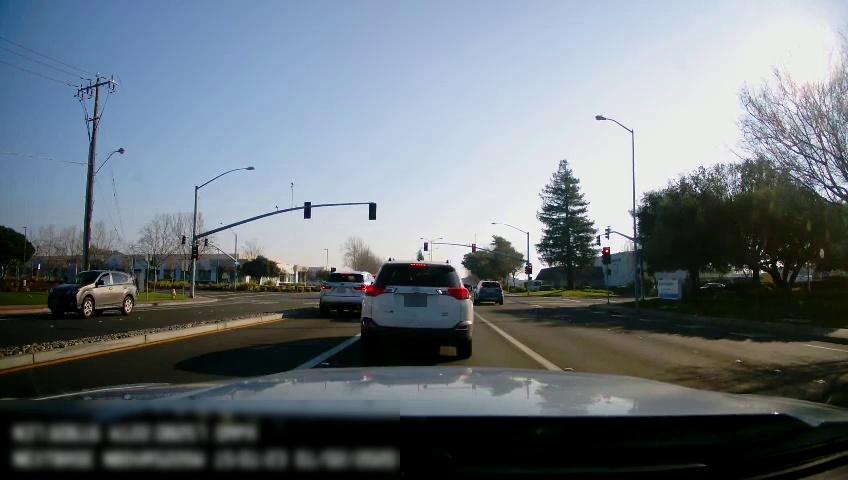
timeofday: Day
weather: Sunny
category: Drivable Space
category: Drivable Space
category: Vehicles | SUV
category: Vehicles | SUV
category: Vehicles | SUV
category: Vehicles | Car
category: Vehicles | SUV
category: Lanes | Alternate Lane
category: Lanes | Current Lane
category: Lanes | Current Lane
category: Lanes | Alternate Lane
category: Lanes | Opposite Lane
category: Lanes | Opposite Lane
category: Traffic | Lights
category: Traffic | Lights
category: Traffic | Lights
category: Traffic | Lights
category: Traffic | Lights
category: Traffic | Lights
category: Traffic | Lights
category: Traffic | Lights
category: Traffic | Lights